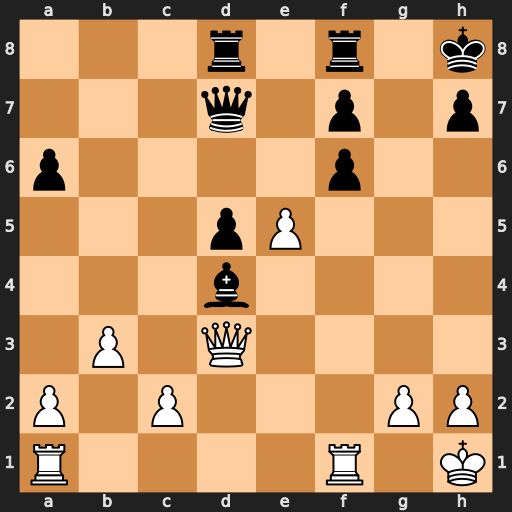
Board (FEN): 3r1r1k/3q1p1p/p4p2/3pP3/3b4/1P1Q4/P1P3PP/R4R1K
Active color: w
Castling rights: -
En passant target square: -
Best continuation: Qxd4 fxe5 Qxe5+